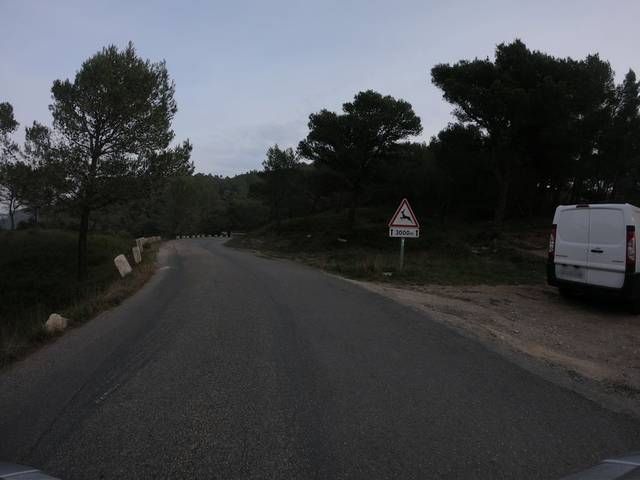
Region: France
Coordinates: 43.753, 4.792